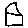
Label: house